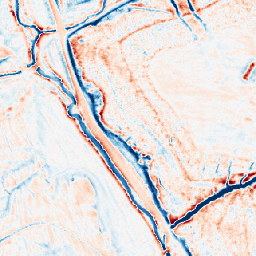
Category: edge_preserving
Decomposition family: anisotropic_diffusion
Decomposition parameters: iterations: 50
kappa: 50
gamma: 0.1
Upsampling method: area
Upsampling parameters: scale: 4
Upsampling scale: 4